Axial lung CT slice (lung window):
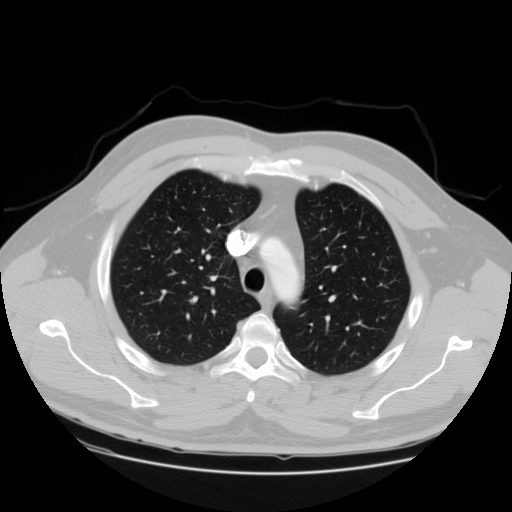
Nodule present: no